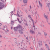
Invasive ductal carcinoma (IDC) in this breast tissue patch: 1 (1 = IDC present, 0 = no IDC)